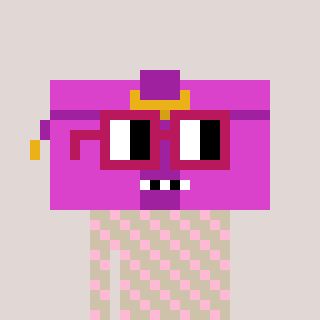
a pixel art character with square dark red glasses, a clutch-shaped head and a bege-colored body on a warm background